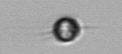
Label: Acanthoica_quattrospina